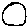
Label: circle